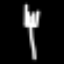
Label: fork